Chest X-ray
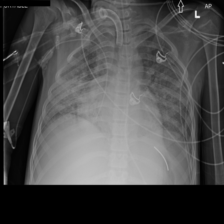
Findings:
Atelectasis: negative
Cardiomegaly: negative
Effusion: negative
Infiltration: positive
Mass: negative
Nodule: negative
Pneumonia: negative
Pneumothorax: negative
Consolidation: negative
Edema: negative
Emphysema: negative
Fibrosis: negative
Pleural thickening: negative
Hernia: negative